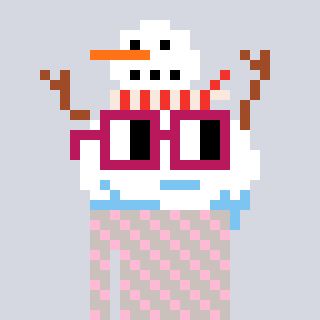
a pixel art character with square dark red glasses, a snowman-shaped head and a foggrey-colored body on a cool background